Question: I have two tables
'''
Person(id, birthdate)
'''
and
'''
Workday(personid, date, hours)
'''
Both 'birthdate' and 'date' are on the form YYYYMMDD, stored as strings.
I need a query that returns a table that contains the age of a person (0, 1, 2...) and how many hours that person worked in that life year (a year will include the month of the person's birthday).
This is what I have so far:
'''
SELECT CONVERT(INT, SUBSTRING(w.date, 0, 7)) - CONVERT(INT, SUBSTRING(p.birthdate, 0, 7)) AS age, w.hours AS totalhours
FROM Person AS p INNER JOIN Workday AS w ON p.id = w.personid
WHERE (p.person = @id)
'''
This returns

What I need is for all rows where 0 < age <= 100, age should be 0, and the total hours from these rows should be summed. Then, for 100 < age <= 200, age is 1, and so on...
Thanks!
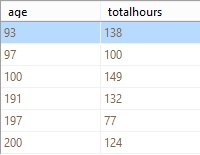
Answer: Query over your query:
'''
SELECT ((age - 1)/100) as AgeRange, sum(totalhours)
FROM yourquery
group by ((age -1)/100)
'''